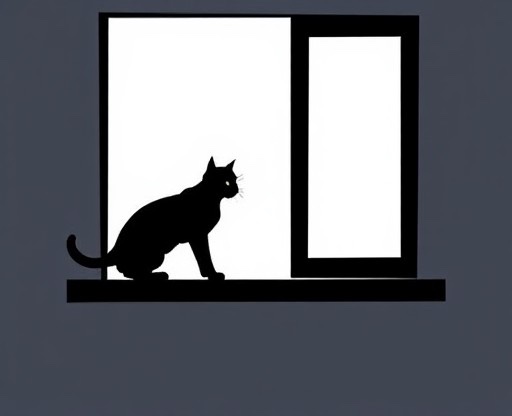
Category: Pets